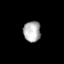
Tissue: lung
Cell type: Endothelial cells
Senescence score: 0.6049
Nuclear area (px): 350
Mean DAPI intensity: 176.3